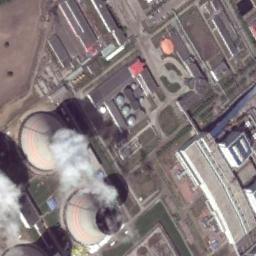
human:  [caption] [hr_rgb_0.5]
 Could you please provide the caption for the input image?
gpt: The thermal power station is on the grass next to some buildings with white mist above .

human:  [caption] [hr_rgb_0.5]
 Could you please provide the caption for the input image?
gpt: Here are two thermal power stations that are emitting smoke .

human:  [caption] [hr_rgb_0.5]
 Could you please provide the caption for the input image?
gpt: In the thermal power station there are neatly planned plants, Equipment and good greening, and three cooling towers are steaming .

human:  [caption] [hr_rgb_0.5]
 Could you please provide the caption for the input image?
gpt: Many buildings of different shapes and sizes are beside the thermal power station .

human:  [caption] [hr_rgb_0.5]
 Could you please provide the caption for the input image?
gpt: There are some buildings and two chimneys on the thermal power station .